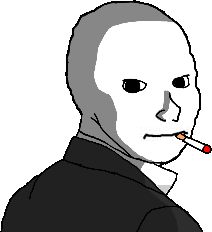
Label: 5_Oomer